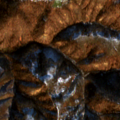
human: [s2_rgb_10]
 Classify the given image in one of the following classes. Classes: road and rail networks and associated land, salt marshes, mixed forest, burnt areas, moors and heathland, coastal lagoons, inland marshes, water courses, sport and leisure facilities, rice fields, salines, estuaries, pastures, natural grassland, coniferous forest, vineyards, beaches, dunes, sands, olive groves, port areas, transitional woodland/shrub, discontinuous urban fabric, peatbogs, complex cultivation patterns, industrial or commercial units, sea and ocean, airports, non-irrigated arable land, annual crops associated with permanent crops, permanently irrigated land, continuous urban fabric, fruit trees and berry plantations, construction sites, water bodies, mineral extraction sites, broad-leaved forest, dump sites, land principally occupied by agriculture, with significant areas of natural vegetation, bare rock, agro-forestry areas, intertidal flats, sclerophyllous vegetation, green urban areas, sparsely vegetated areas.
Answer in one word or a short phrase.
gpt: pastures, broad-leaved forest